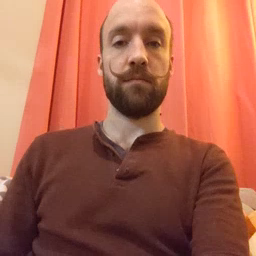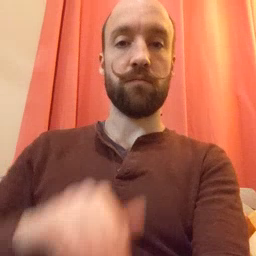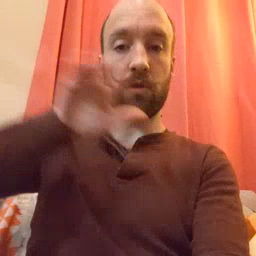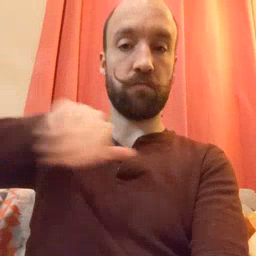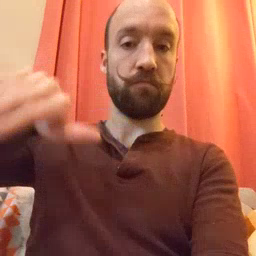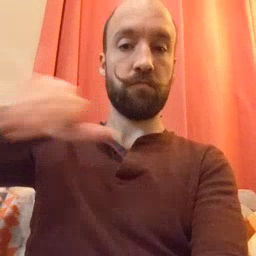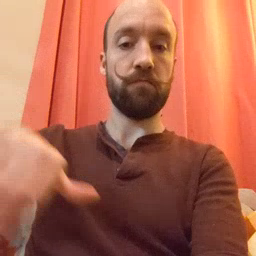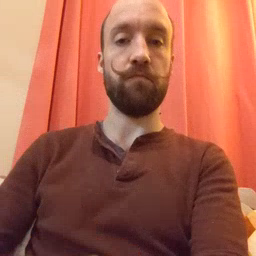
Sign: pool